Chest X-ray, PA view. Patient: 26 years old, sex M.
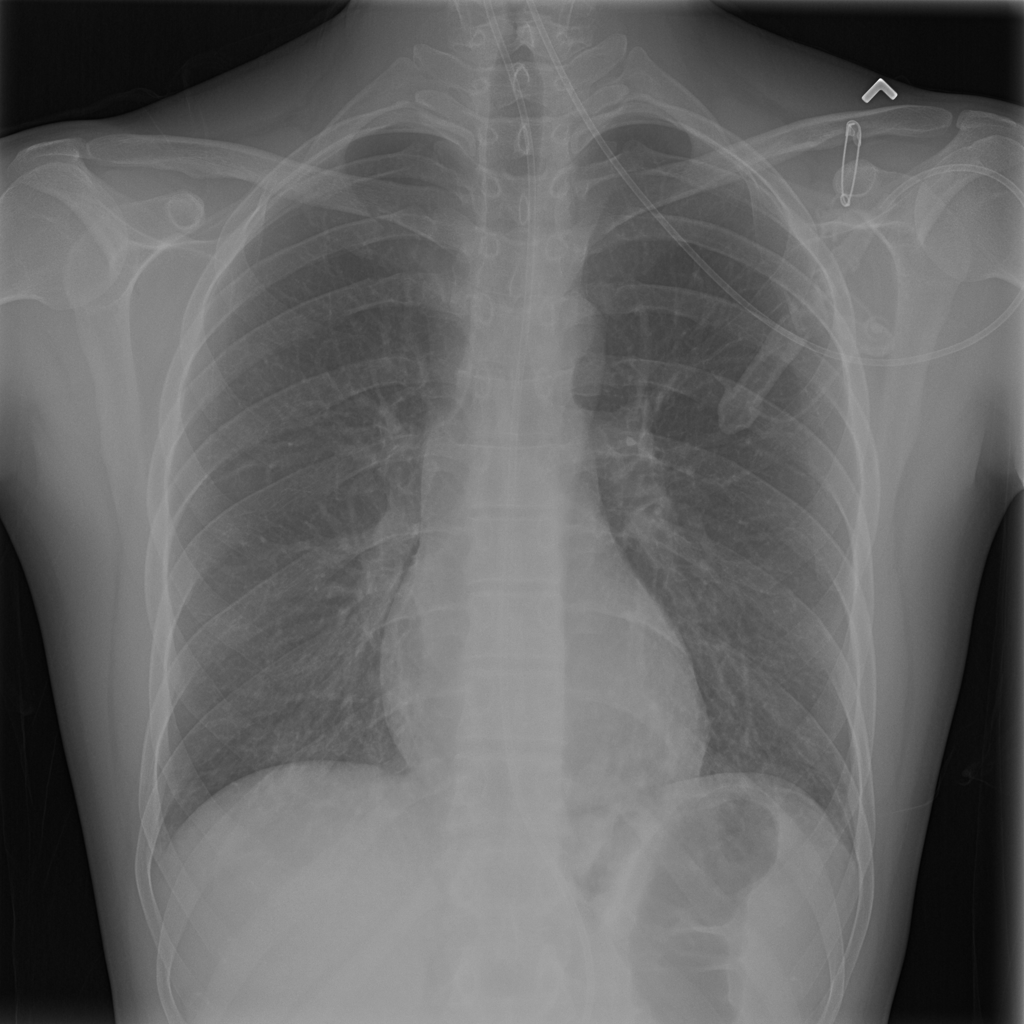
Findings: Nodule